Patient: sex M, age 36
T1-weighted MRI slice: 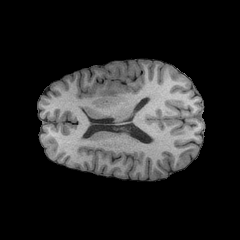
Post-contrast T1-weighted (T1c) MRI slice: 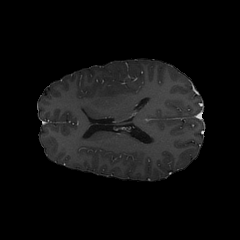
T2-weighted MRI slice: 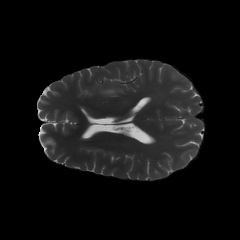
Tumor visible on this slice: yes
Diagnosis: Astrocytoma, IDH-mutant
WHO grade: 3